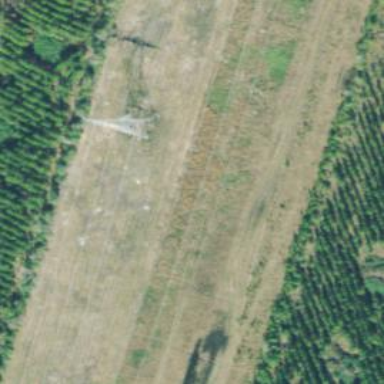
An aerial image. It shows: Lattice structure tower used for power distribution.